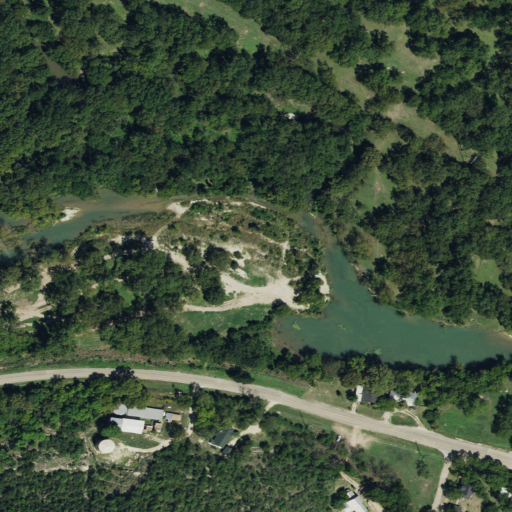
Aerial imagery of valley in Texas named Arroyo de Juan Lorenzo containing shrub, deciduous forest, woody wetlands, open development, low intensity development, evergreen forest, open water, high intensity development, mixed forest, and medium intensity development